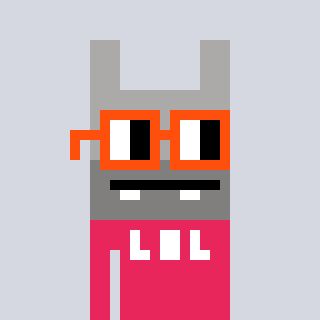
a pixel art character with square orange glasses, a rabbit-shaped head and a redpinkish-colored body on a cool background